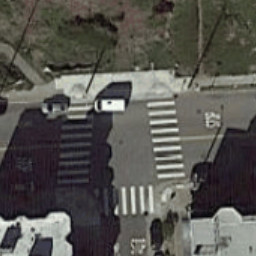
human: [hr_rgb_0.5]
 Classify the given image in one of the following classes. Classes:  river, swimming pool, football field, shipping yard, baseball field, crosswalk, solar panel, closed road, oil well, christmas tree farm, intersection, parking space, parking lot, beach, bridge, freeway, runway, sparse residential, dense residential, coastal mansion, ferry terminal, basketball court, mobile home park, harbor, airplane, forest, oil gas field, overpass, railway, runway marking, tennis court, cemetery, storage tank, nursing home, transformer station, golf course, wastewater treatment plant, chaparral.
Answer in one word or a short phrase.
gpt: crosswalk